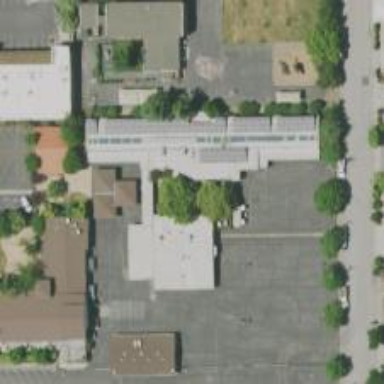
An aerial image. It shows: School.